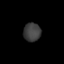
Tissue: lung
Cell type: Endothelial cells
Senescence score: 0.6397
Nuclear area (px): 313
Mean DAPI intensity: 62.038